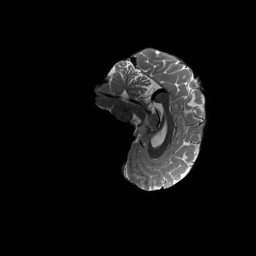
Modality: T2w
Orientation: sagittal
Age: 21
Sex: female
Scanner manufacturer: siemens
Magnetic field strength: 3 T
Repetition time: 3.2 s
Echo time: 0.564 s